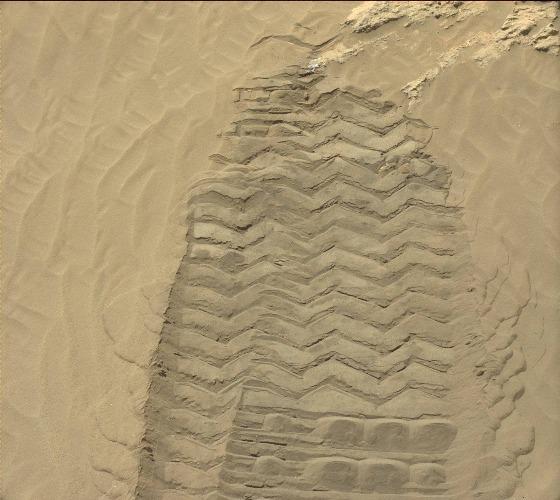
Terrain classes present: Bedrock, Gravel / Sand / Soil, Track